Question: I'm placing some pictureboxes with coordinates
'pictureBox.Location = new Point(x, y);'
if i choose the coordinates '75,40' the picturebox appears in that coordinates but in the left corner, I want the picturebox appears in '75,40' centered. like this:

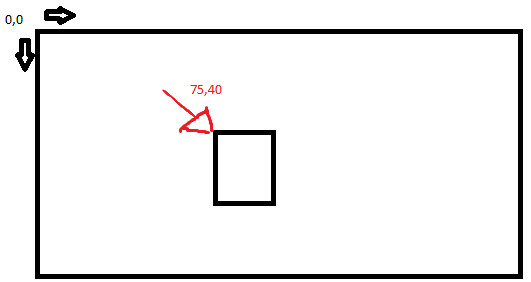
Answer: That is simple, you just have to subtract the position that you want by the size of the pictureBox and divide it by 2.
So, instead of this
pictureBox.Location = new Point(x, y);
You want this
'''
pictureBox.Location = new Point(x - pictureBox.Size.Width/2, y - pictureBox.Size.Height/2);
'''